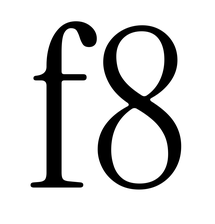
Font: InstrumentSerif-Regular